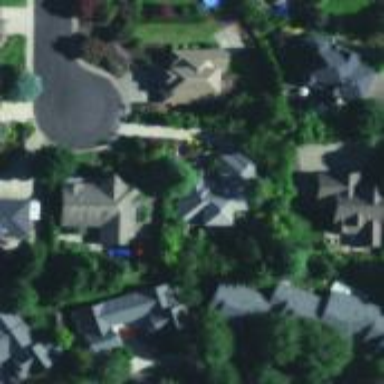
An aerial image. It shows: Driveway.